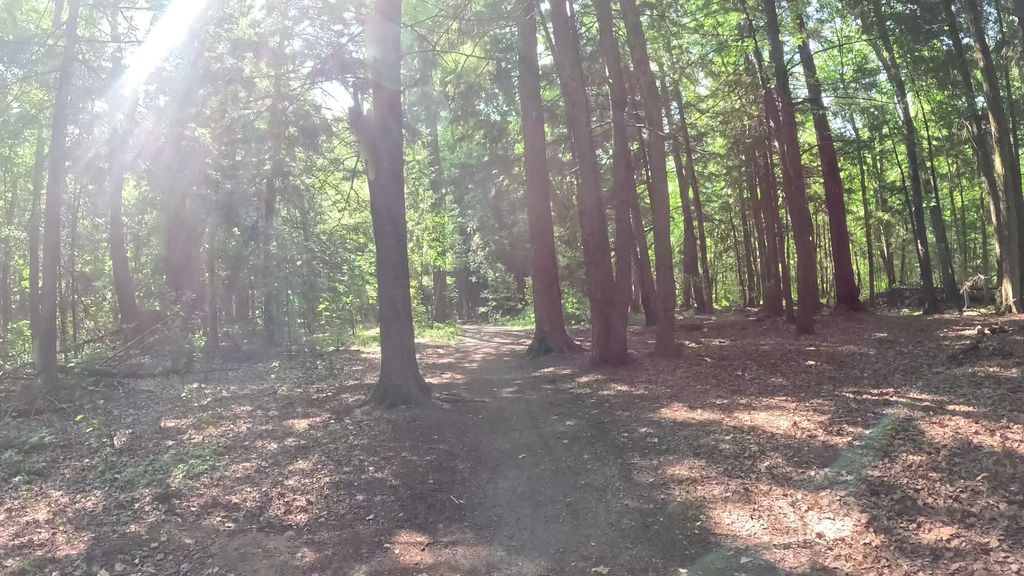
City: ottawa-gatineau